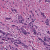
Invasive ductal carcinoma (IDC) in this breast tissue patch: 1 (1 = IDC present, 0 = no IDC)